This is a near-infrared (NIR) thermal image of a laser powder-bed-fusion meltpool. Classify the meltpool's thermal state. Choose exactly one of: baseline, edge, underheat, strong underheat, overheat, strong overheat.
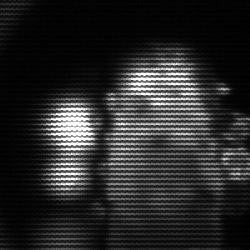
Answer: strong underheat